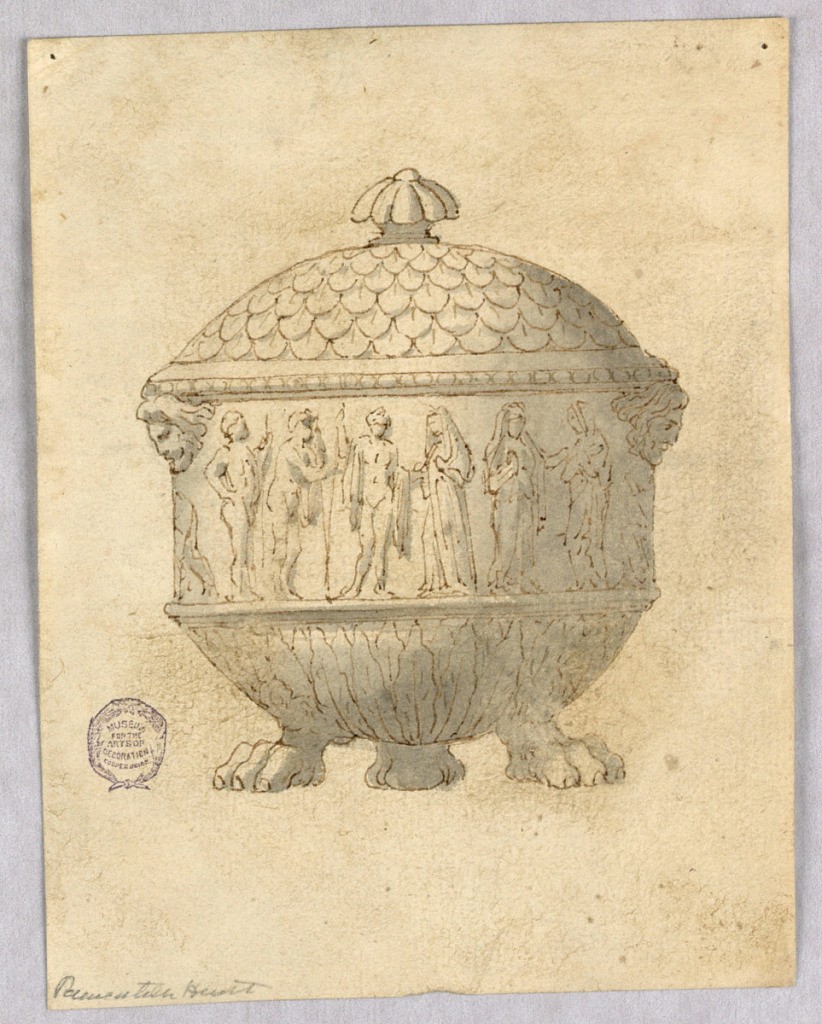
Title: Design for a Tureen
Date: early 19th century
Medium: Pen and ink, brush and wash on paper
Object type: Drawing
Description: Elevation of a tureen with paw feet. Lower body decorated with leaves; upper body with a frieze of classical figures. Mask handles. Lid decorated with scales and a lobed finial.